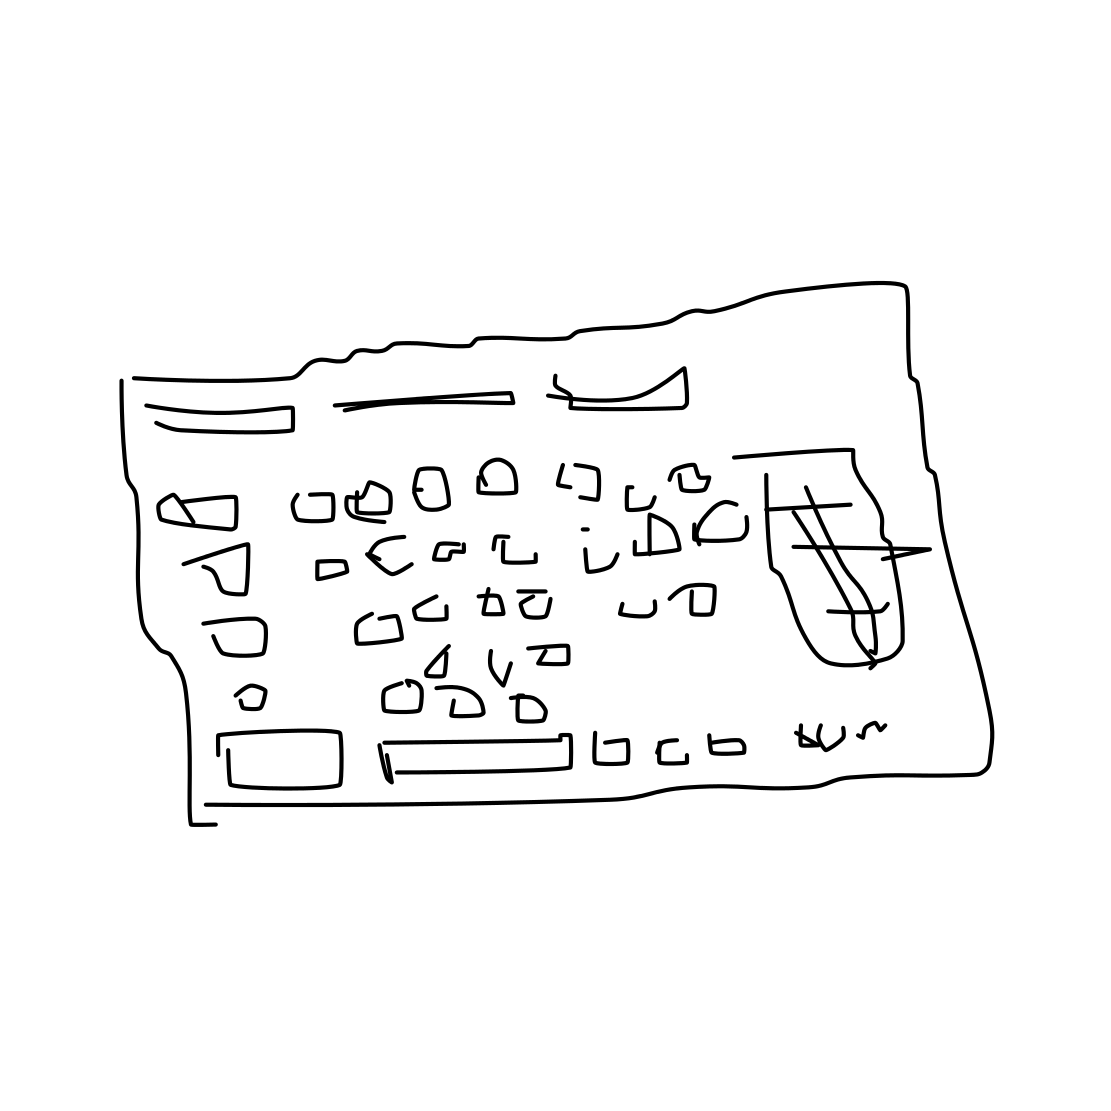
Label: keyboard